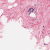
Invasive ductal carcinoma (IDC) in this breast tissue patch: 0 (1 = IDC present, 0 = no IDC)